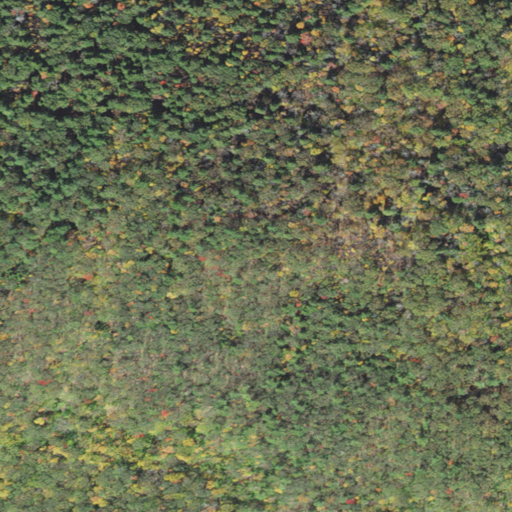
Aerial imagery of mountain in New Hampshire named Willard Mountain containing mixed forest, deciduous forest, and evergreen forest